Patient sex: M
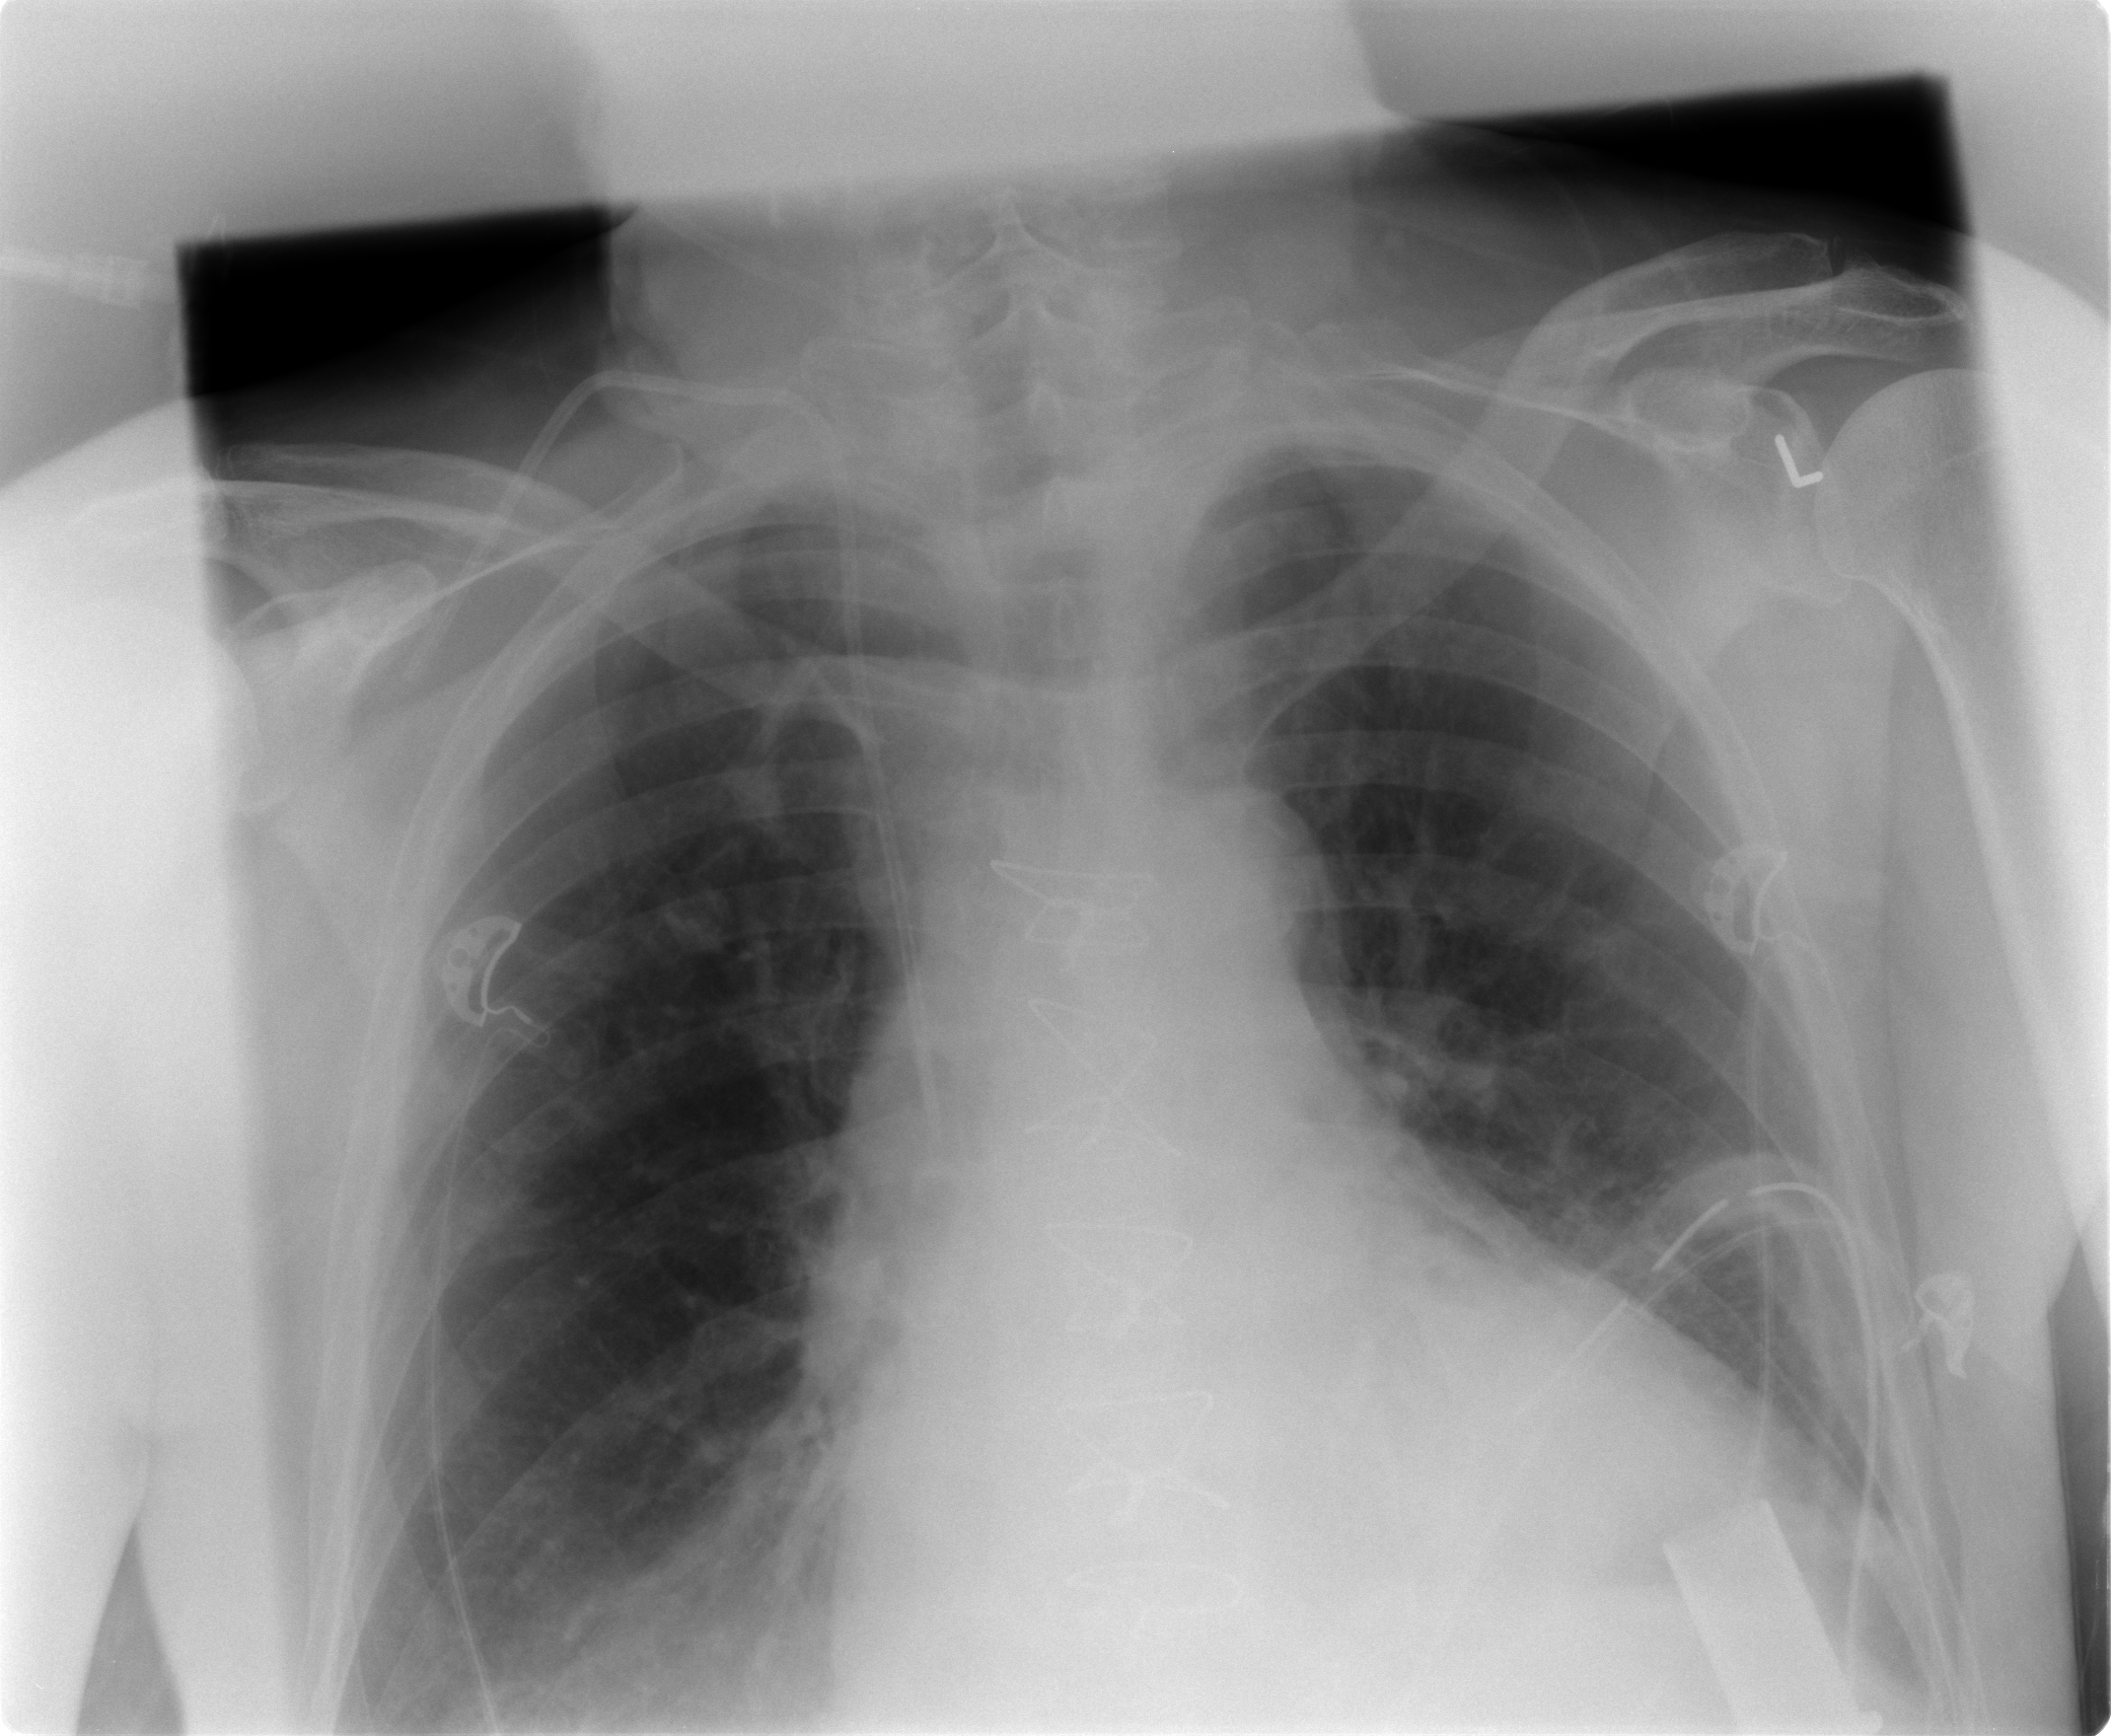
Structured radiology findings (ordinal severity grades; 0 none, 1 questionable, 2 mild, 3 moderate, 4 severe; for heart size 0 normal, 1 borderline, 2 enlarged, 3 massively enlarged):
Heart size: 2
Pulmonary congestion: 0
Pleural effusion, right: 1
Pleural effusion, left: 2
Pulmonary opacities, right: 0
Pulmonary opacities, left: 0
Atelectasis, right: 2
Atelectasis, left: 2